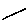
Label: line